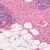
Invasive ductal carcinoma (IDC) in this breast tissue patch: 0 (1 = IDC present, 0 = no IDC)